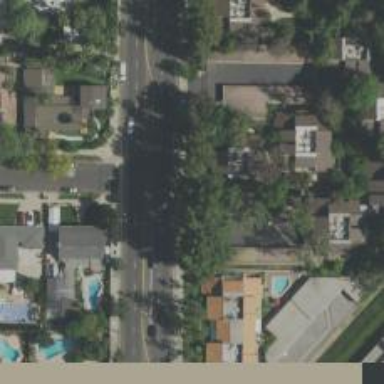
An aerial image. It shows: Secondary road with separate sidewalk.